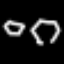
Label: octagon